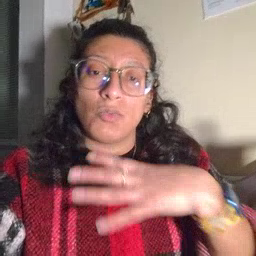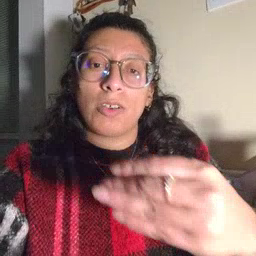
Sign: white